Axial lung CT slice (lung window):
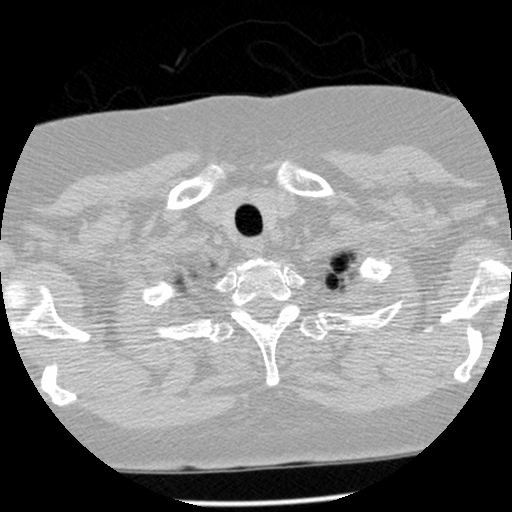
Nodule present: no